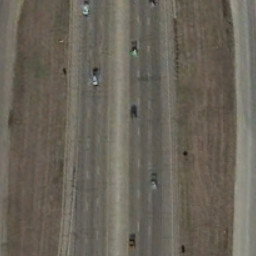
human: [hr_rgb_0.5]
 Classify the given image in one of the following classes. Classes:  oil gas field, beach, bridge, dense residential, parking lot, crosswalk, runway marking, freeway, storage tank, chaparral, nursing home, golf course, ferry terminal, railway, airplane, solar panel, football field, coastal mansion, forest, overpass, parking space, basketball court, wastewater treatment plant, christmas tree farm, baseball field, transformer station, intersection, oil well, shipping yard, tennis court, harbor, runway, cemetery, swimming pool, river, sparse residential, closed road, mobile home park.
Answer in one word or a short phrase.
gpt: freeway